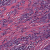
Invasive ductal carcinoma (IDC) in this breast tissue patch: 1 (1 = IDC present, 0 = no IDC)